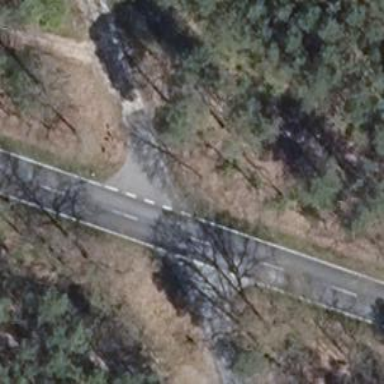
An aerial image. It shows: Unclassified road with concrete lanes.